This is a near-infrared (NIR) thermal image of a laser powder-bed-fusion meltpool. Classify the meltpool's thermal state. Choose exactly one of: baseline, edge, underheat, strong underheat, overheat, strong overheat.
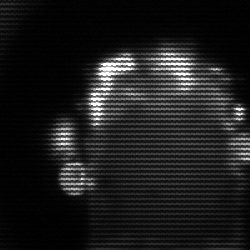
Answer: baseline